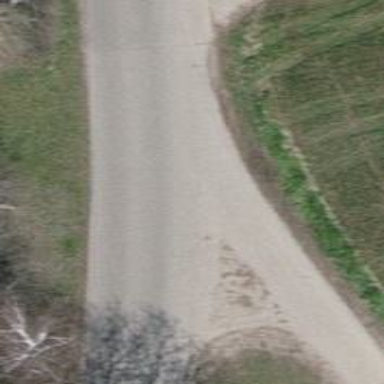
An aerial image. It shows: Unclassified road.